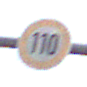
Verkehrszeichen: Geschwindigkeit110
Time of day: Midday
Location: Outdoor (Suburban)
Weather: Overcast
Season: NotSpecified
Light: Natural